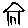
Label: house